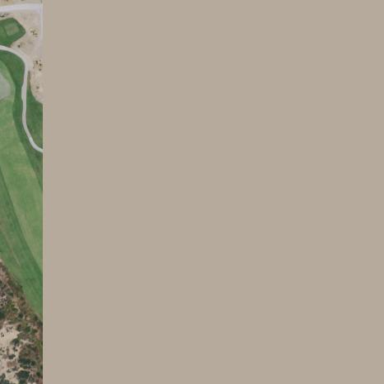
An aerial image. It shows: Golf fairway surrounded by grass.